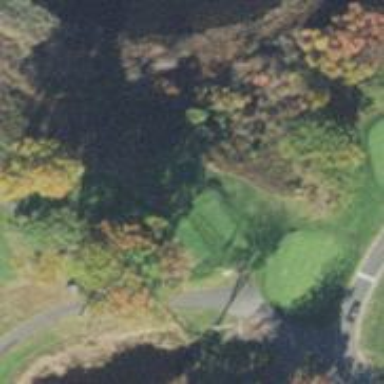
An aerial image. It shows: Golf tee.